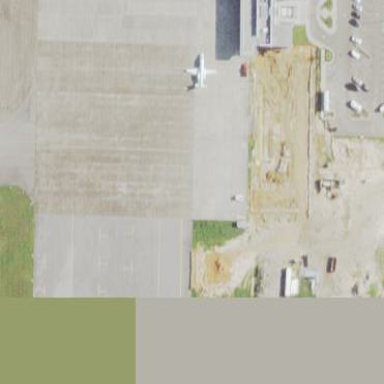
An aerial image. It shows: Apron at the airport.